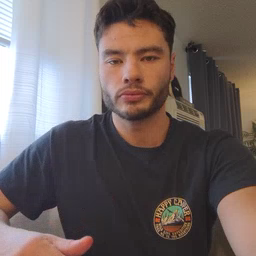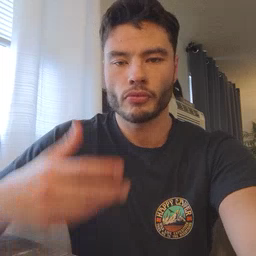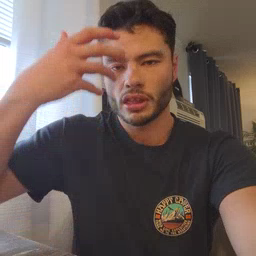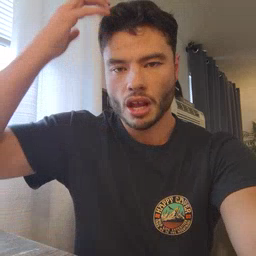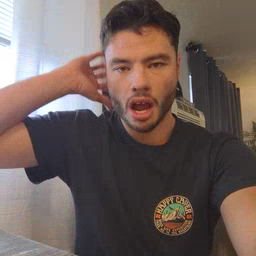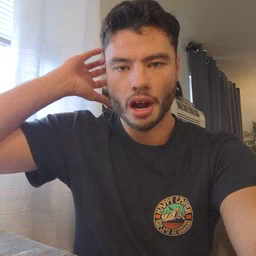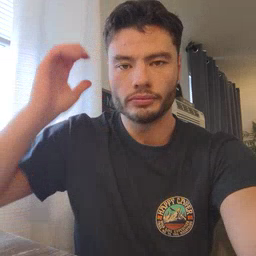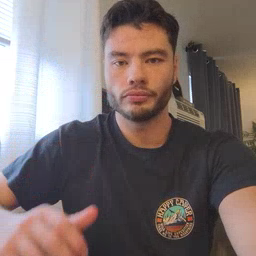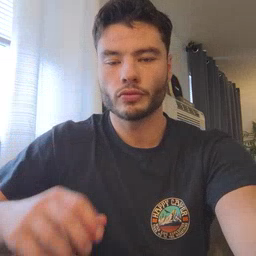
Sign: lion